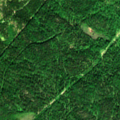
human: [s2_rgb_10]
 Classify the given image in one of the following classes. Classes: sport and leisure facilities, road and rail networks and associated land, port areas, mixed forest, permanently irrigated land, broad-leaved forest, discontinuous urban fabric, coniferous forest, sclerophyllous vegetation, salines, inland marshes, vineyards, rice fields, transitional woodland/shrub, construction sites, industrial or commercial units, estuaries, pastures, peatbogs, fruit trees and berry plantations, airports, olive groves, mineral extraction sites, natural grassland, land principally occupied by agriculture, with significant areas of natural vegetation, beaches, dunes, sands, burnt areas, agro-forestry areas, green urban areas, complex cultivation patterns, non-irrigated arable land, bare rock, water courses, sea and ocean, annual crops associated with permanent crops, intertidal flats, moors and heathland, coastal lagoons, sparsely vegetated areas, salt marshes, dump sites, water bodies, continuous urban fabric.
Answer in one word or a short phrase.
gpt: mixed forest